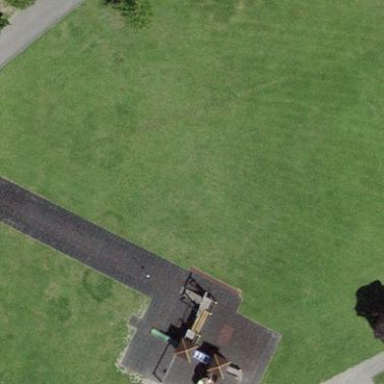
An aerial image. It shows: Playground with castle theme.